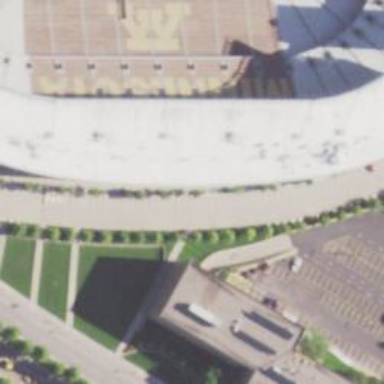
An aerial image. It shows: Close-up view of roof of building.